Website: apple
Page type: customer-info-address
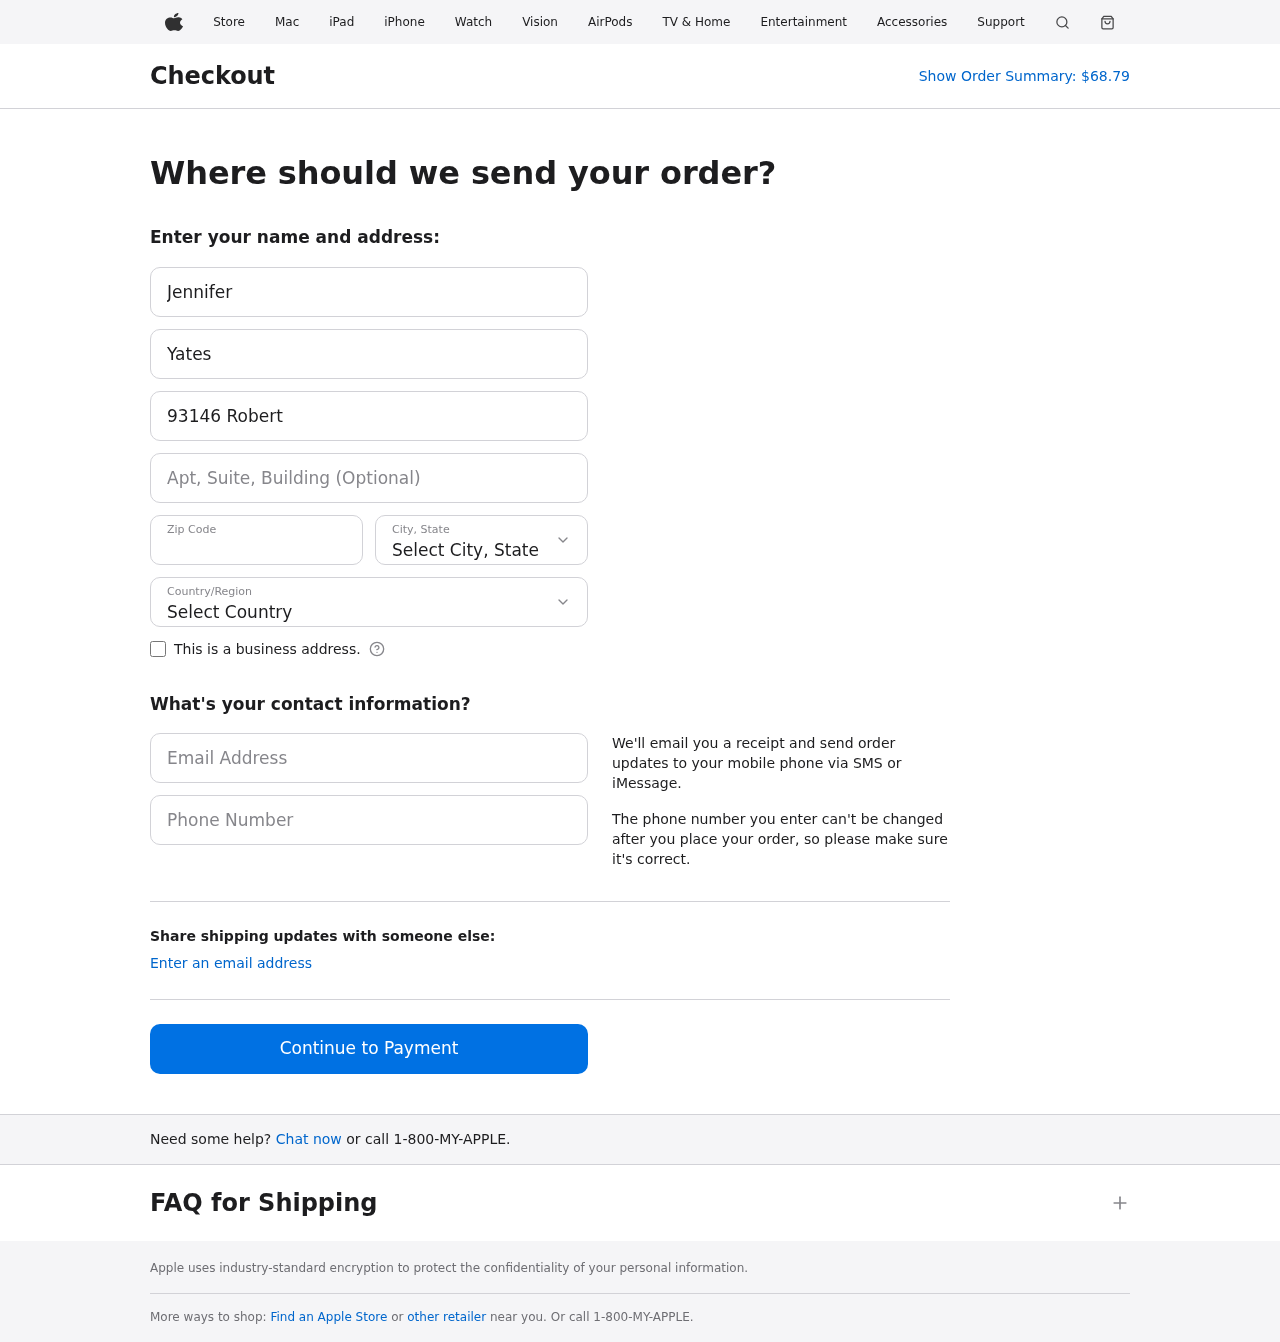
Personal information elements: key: PII_CITY_STATE
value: South Brandon, CA
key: PII_COUNTRY
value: United States
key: PII_EMAIL
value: jennifer_yates@yahoo.com
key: PII_FIRSTNAME
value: Jennifer
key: PII_LASTNAME
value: Yates
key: PII_PHONE
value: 9618124256
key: PII_POSTCODE
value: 56137
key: PII_STREET
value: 93146 Robert Stravenue Suite 796
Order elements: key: ORDER_TOTAL
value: $68.79